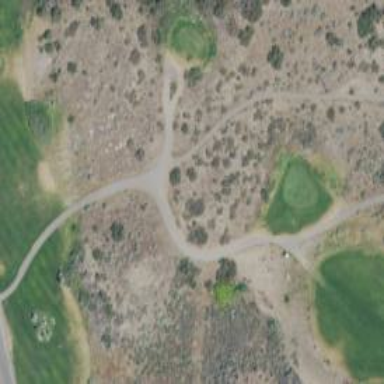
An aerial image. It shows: Service road designated as golf cart path.